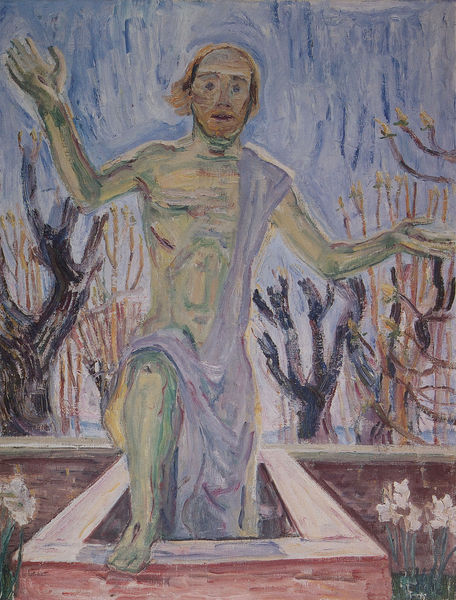
Titel: Auferstehung
Künstler: Karl Caspar
Standort: München
Institution: Städtische Galerie im Lenbachhaus
Schlagwörter: baum, blau, blätter, haut, himmel, mann, schatten, wunde, bäume, grün, menschen, äste, blumen, braun, weiss, rot, tuch, expressionismus, bart, arme, falten, stein, vollbart, hände, natur, gewand, haare, pflanzen, schulter, garten, bein, haltung, modern, mauer, linien, knie, striche, fuss, moder, friedhof, sarg, christus, grab, jesus, ostern, wunden, wundmale, heben, lilien, heilig, wundmahle, auferstehung, steigen, baumstümpfe, sarkophag, auferstehen